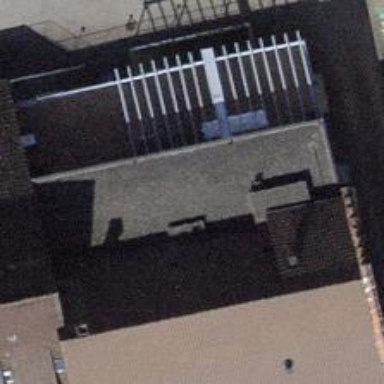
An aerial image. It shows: Restaurant.